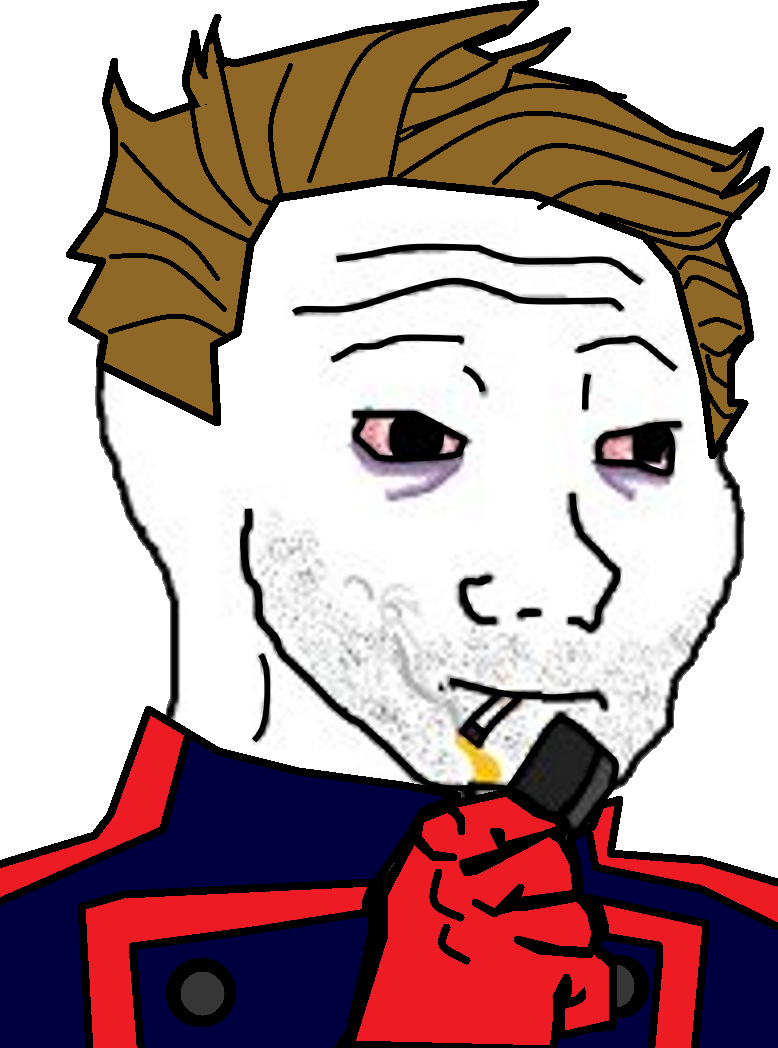
Label: 5_Doomer